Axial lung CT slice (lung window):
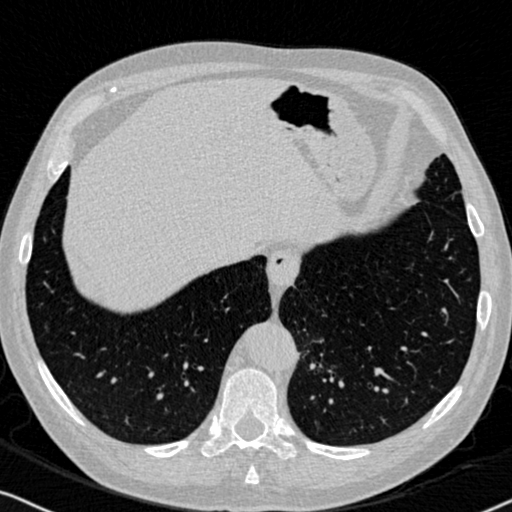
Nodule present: no